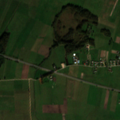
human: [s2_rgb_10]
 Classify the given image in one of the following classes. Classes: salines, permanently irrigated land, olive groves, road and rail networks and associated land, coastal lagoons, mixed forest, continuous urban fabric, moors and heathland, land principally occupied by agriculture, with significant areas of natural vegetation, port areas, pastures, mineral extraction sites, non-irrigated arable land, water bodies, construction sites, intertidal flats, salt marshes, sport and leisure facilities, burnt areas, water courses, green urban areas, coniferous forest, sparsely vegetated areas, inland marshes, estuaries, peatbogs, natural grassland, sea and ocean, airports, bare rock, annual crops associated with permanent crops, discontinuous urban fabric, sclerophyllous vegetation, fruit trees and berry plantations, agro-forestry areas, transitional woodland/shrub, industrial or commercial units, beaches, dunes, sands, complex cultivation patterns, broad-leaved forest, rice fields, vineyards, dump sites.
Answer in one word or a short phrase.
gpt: discontinuous urban fabric, non-irrigated arable land, pastures, complex cultivation patterns, land principally occupied by agriculture, with significant areas of natural vegetation